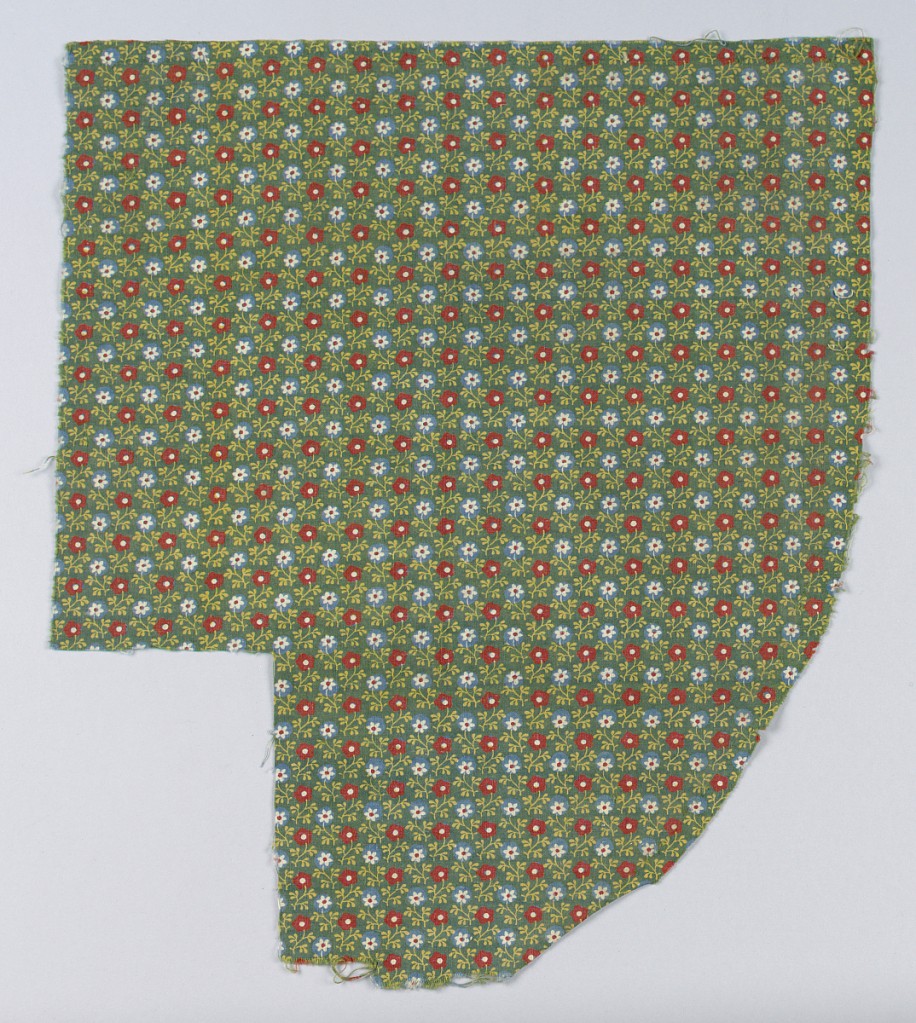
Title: Textile
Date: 19th century
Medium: cotton Technique: printed on plain weave
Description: Small-scale allover pattern of flower sprigs with red flowers in alternate rows with blue and white flowers on a dark green ground. Flowers have yellow stems and leaves.